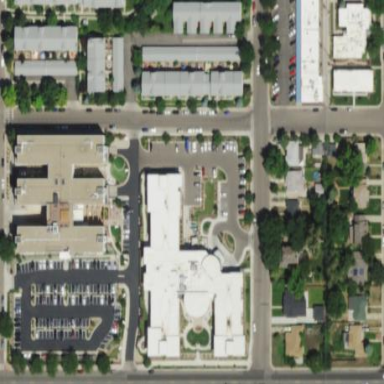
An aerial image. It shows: Nursing home.